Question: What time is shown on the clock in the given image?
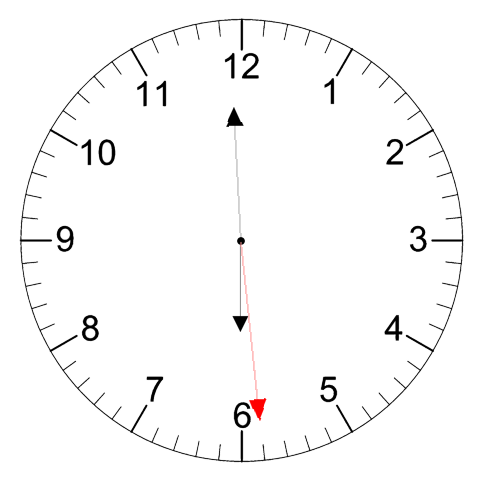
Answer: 05:59:29